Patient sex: F
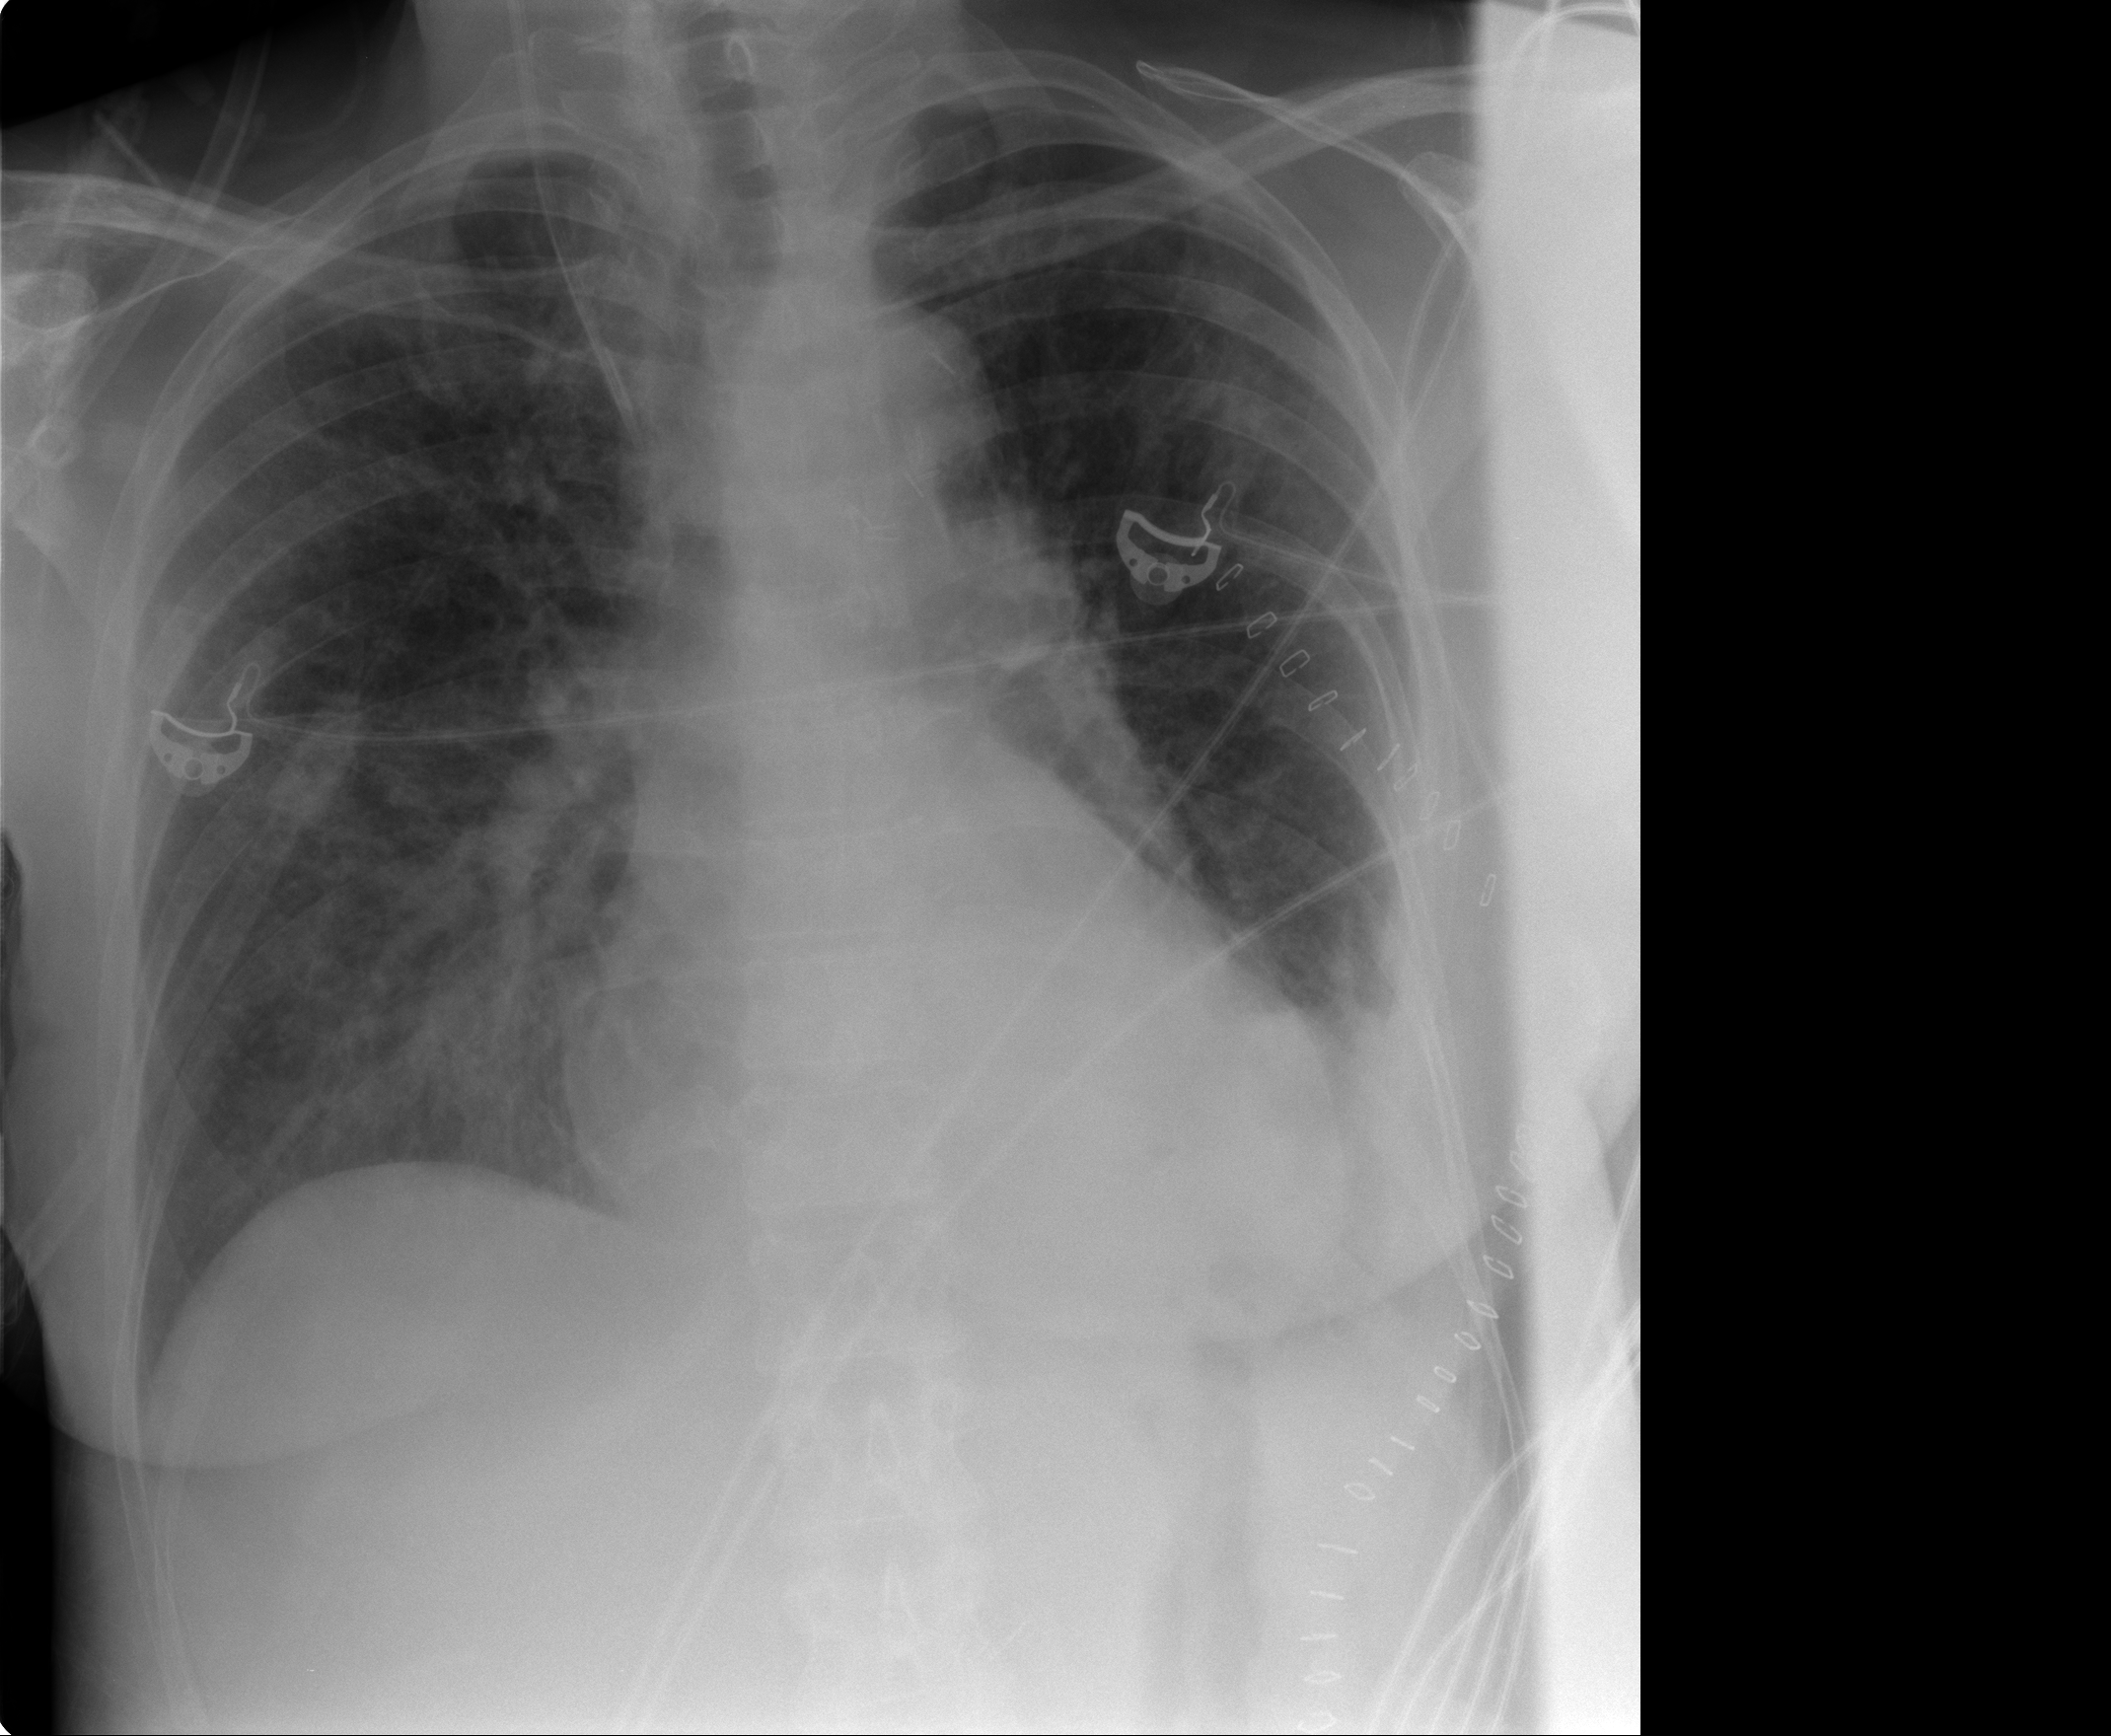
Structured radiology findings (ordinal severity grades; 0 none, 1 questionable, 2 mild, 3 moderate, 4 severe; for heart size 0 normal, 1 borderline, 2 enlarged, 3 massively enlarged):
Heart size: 3
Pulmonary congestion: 0
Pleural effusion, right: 2
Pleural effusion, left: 2
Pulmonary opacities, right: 1
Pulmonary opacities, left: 0
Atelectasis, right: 2
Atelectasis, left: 2